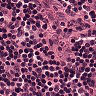
Metastatic tissue present: no